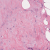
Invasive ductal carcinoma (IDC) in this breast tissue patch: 1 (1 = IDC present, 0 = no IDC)